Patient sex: M
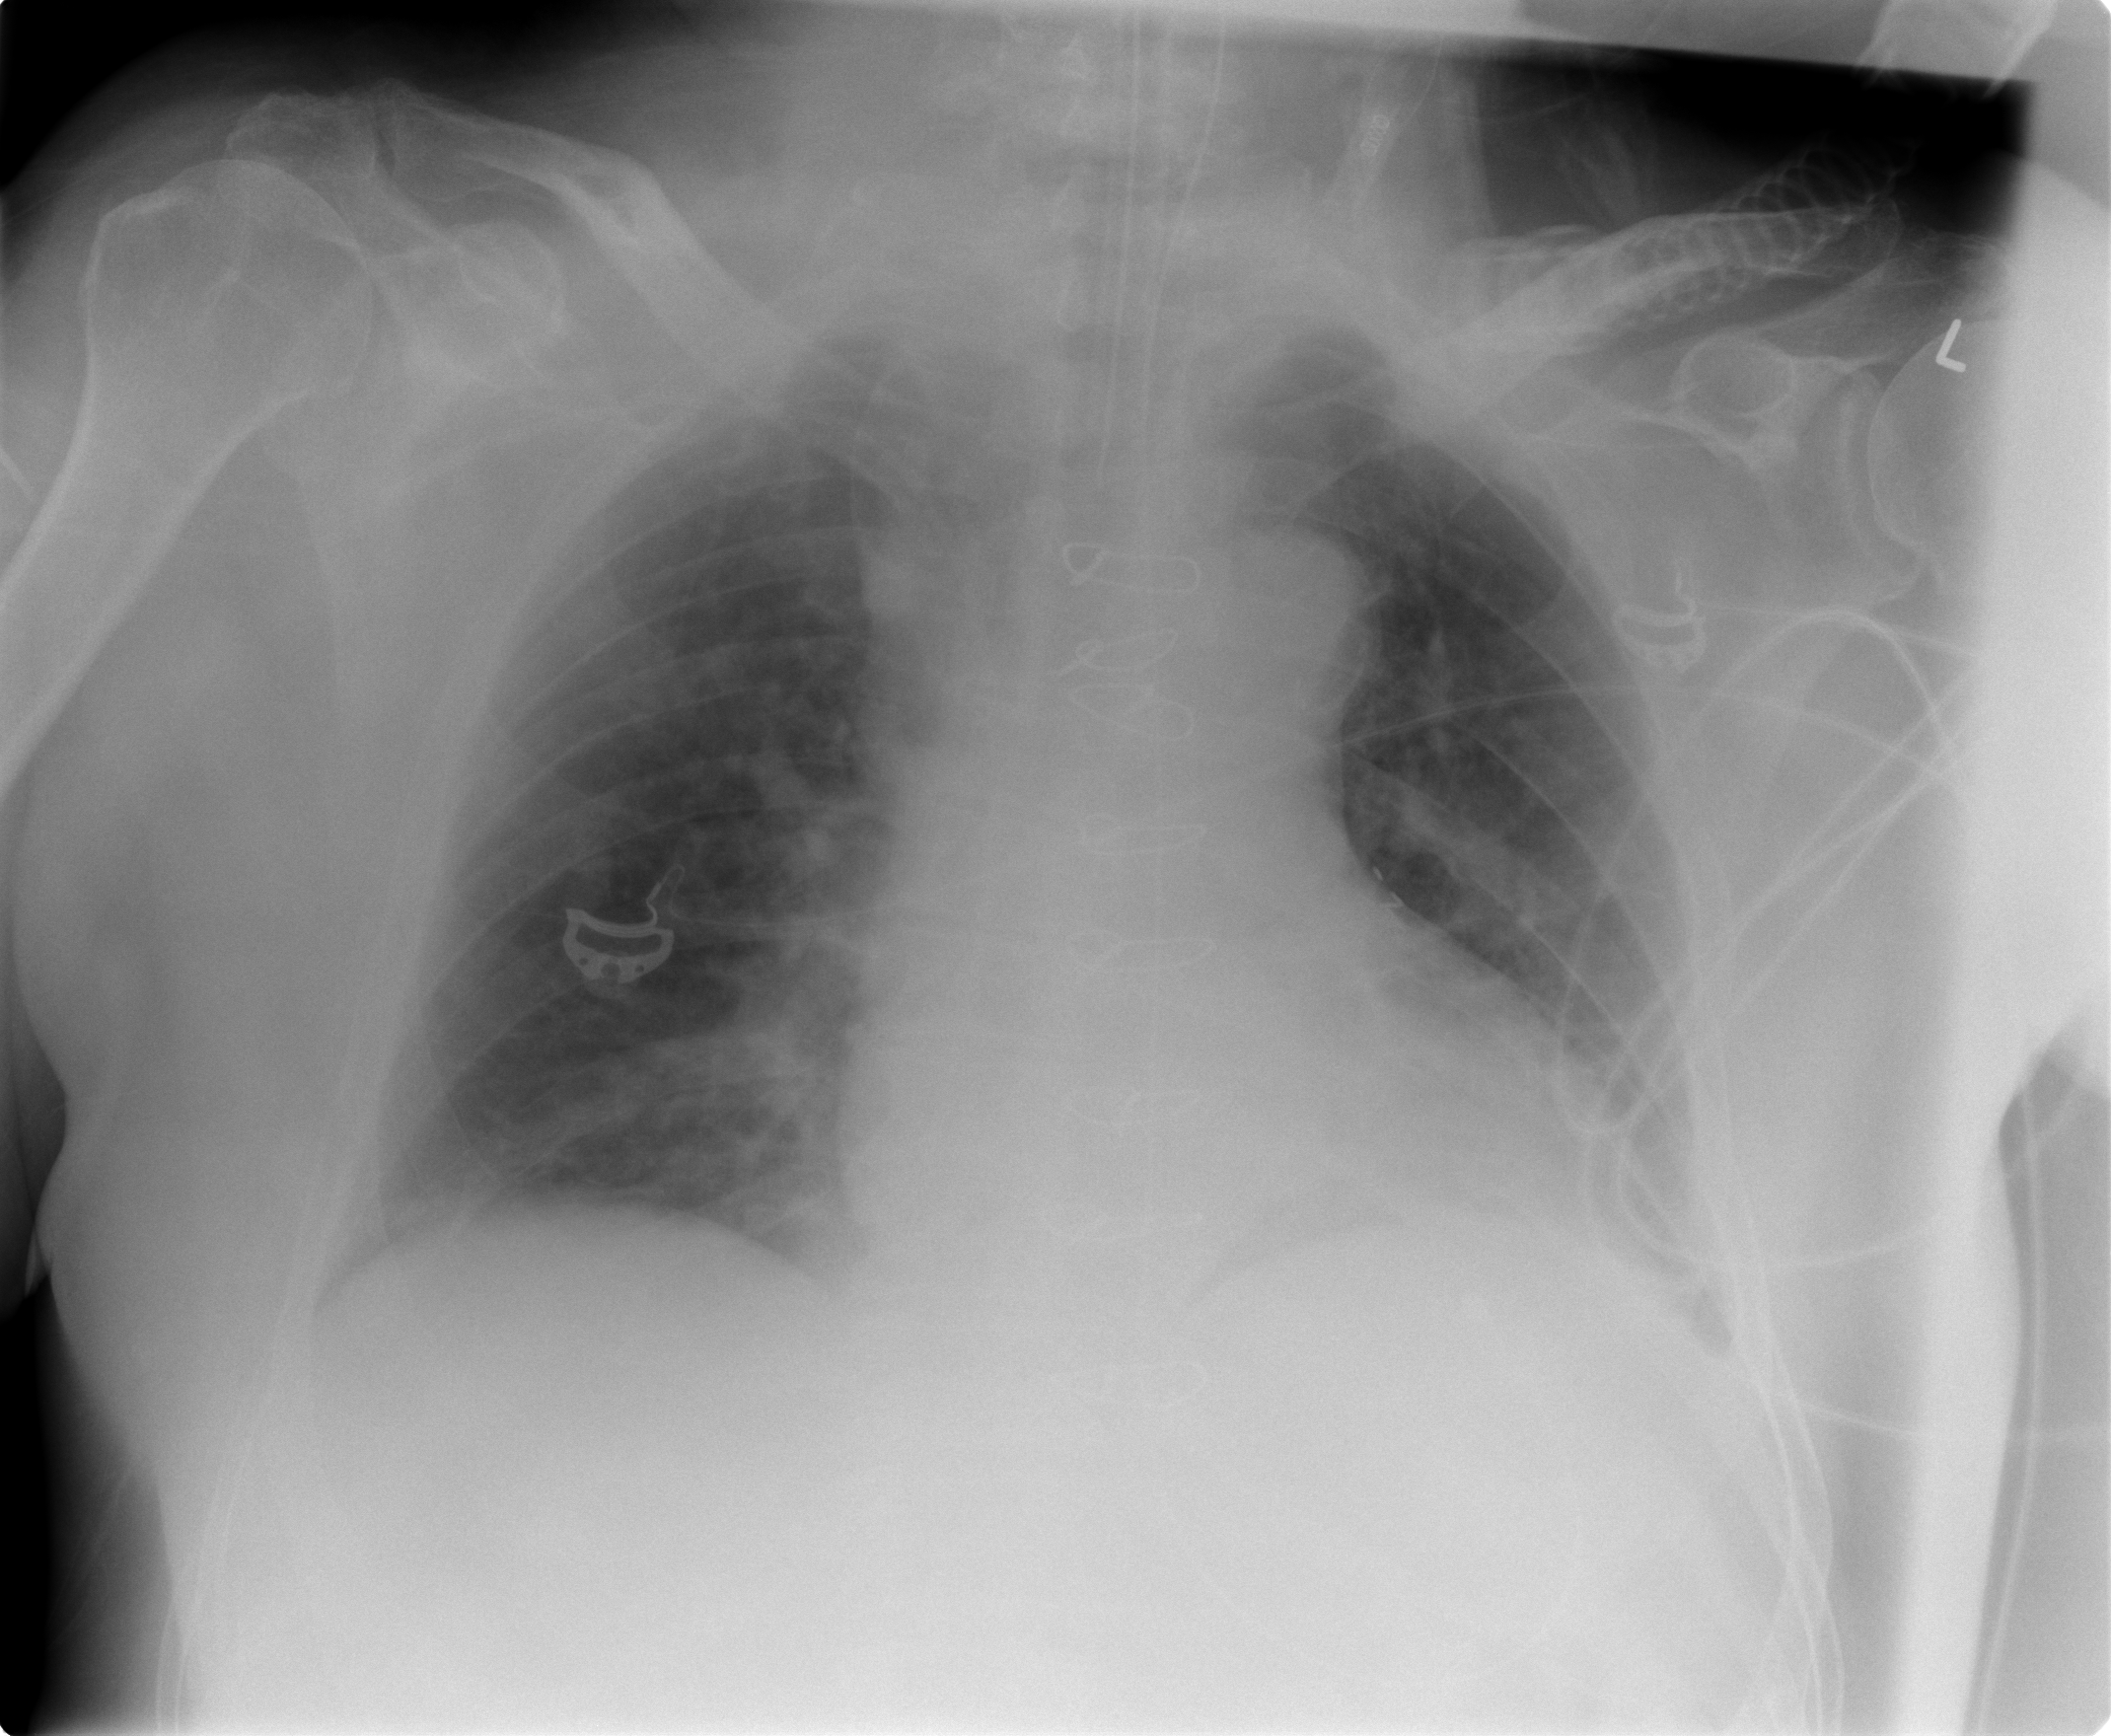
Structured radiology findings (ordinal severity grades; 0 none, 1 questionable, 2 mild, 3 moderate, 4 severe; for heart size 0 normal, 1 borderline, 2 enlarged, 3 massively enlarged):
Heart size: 2
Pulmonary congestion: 2
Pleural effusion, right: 0
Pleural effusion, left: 0
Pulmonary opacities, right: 0
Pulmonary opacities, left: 0
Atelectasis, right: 0
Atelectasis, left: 0